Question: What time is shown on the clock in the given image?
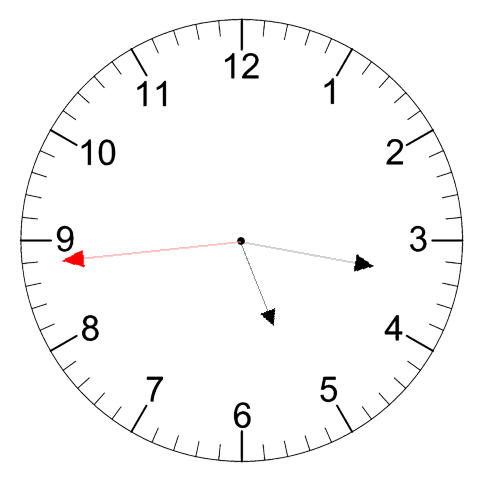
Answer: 05:16:44